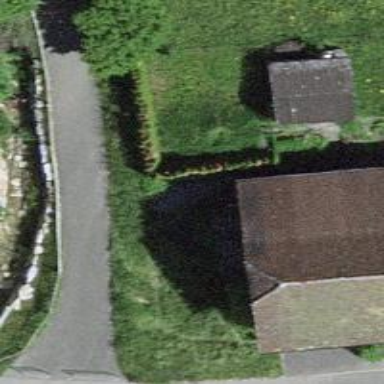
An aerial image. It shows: Hedge acting as barrier.